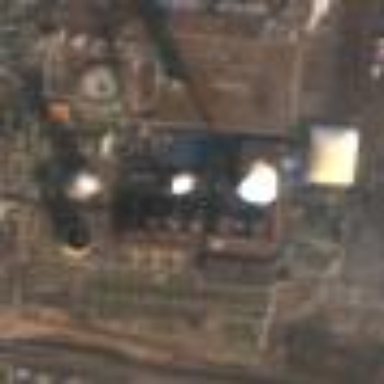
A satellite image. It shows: Industrial area with coal-powered plant.